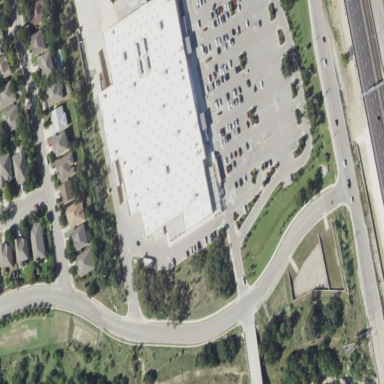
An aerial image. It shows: Retail building housing supermarket.